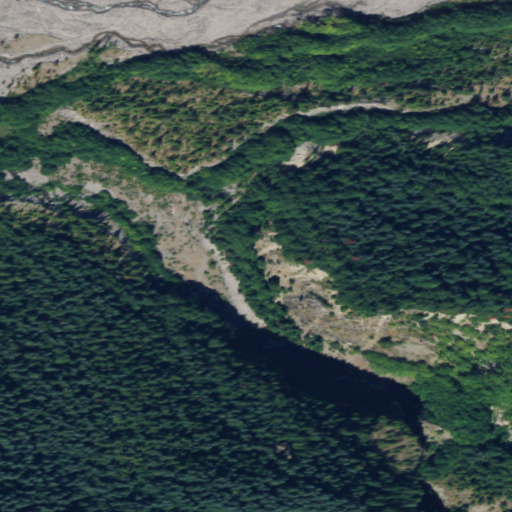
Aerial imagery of valley in Washington named Sheep Canyon containing evergreen forest, shrub, barren land, woody wetlands, and herbaceous wetlands